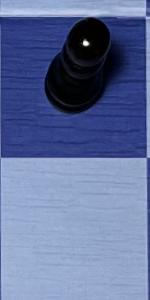
Label: Empty